Question: I installed appium-1.5.3.dmg But when I click the stethoscope button the Appium is show error :
'''
✔️ Xcode is installed at: /Library/Developer/CommandLineTools
[Error: Could not detect Mac OS X Version from sw_vers output: '10.12
']
'''

Thank you!
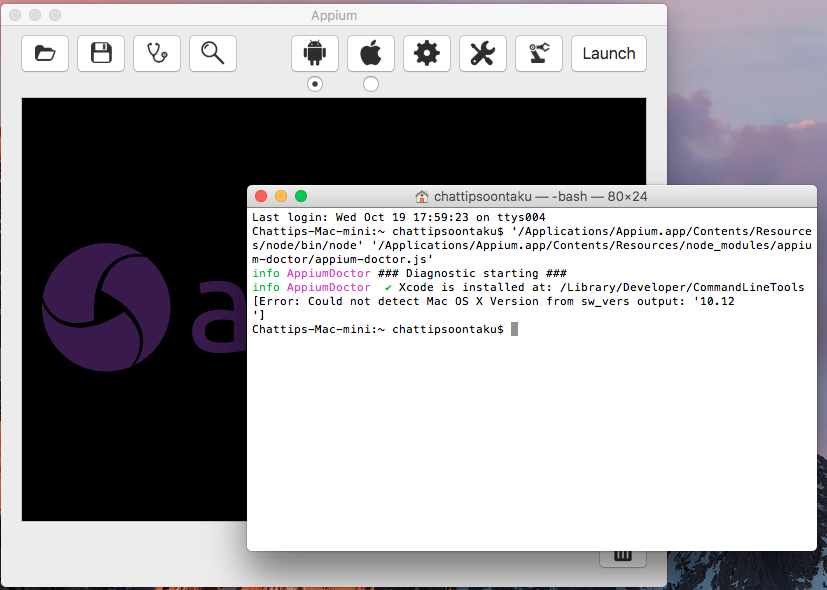
Answer: You can config file by this command:
-
<URL>
- Terminal will show :
/Applications/Appium.app//Contents/Resources/node_modules/appium/node_modules/appium-support/build/lib/system.js
/Applications/Appium.app//Contents/Resources/node_modules/appium/node_modules/appium-support/lib/system.js
/Applications/Appium.app//Contents/Resources/node_modules/appium-support/build/lib/system.js
/Applications/Appium.app//Contents/Resources/node_modules/appium-support/lib/system.js- Use command vim and config each file.
## Example
'''
vim /Applications/Appium.app//Contents/Resources/node_modules/appium/node_modules/appium-support/build/lib/system.js
'''
<URL>
Config file:
<URL>
1. Change From -> case 10: _arr = ['10.8', '10.9', '10.10', '10.11']; _i = 0; To -> case 10: _arr = ['10.8', '10.9', '10.10', '10.11','10.12']; _i = 0;
---
'''
vim /Applications/Appium.app//Contents/Resources/node_modules/appium/node_modules/appium-support/lib/system.js
'''
<URL>
Config file:
<URL>
1. Change From -> try { stdout = (await exec('sw_vers', ['-productVersion'])).stdout; } To -> try { stdout = (await exec('sw_vers', ['-productVersion'])).stdout.trim(); }
2. Change From -> for (let v of ['10.8', '10.9', '10.10', '10.11']) { if (stdout.indexOf(v) === 0) { return v; } } To -> for (let v of ['10.8', '10.9', '10.10', '10.11','10.12']) { if (stdout.indexOf(v) === 0) { return v; } }
---
'''
vim /Applications/Appium.app//Contents/Resources/node_modules/appium-support/build/lib/system.js
'''
<URL>
Config file:
<URL>
1. Change From -> case 10: _arr = ['10.8', '10.9', '10.10', '10.11']; _i = 0; To -> case 10: _arr = ['10.8', '10.9', '10.10', '10.11','10.12']; _i = 0;
---
'''
vim /Applications/Appium.app//Contents/Resources/node_modules/appium-support/lib/system.js
'''
<URL>
Config file:
<URL>
1. Change From -> try { stdout = (await exec('sw_vers', ['-productVersion'])).stdout; } To -> try { stdout = (await exec('sw_vers', ['-productVersion'])).stdout.trim(); }
2. Change From -> for (let v of ['10.8', '10.9', '10.10', '10.11']) { if (stdout.indexOf(v) === 0) { return v; } } To -> for (let v of ['10.8', '10.9', '10.10', '10.11','10.12']) { if (stdout.indexOf(v) === 0) { return v; } }
<URL>